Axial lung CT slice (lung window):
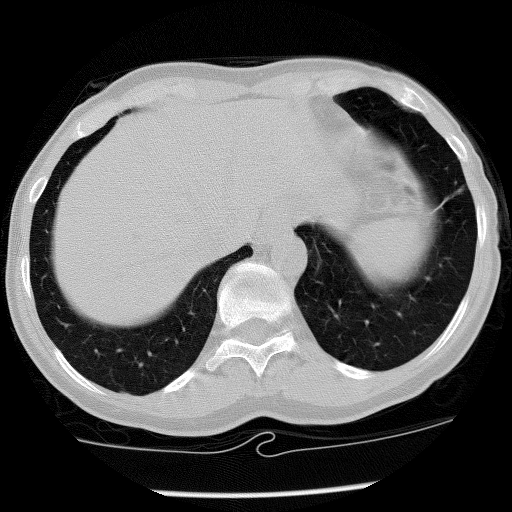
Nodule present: no